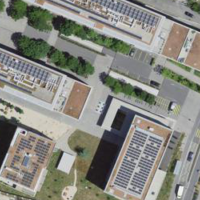
EUNIS habitat code: 55
Species observed at this site:
Chroicocephalus ridibundus
Corvus corone
Turdus merula
Sturnus vulgaris
Erithacus rubecula
Parus major
Garrulus glandarius
Passer domesticus
Columba livia
Columba palumbus